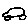
Label: car